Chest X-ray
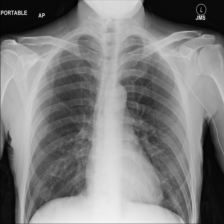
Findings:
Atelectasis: negative
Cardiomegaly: negative
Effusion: negative
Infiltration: negative
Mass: negative
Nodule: negative
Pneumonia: negative
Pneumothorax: negative
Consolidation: negative
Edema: negative
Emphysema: negative
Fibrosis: negative
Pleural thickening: negative
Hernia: negative